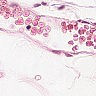
Metastatic tissue present: no